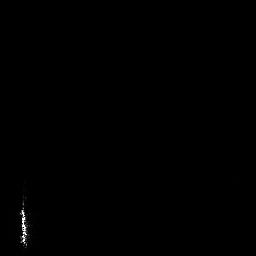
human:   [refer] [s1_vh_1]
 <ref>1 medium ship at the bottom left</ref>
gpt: <box>[[6, 74, 11, 96, 0]]</box>